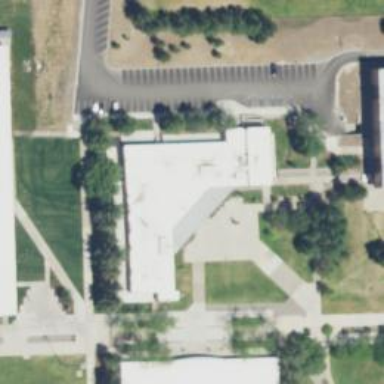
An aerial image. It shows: College building.